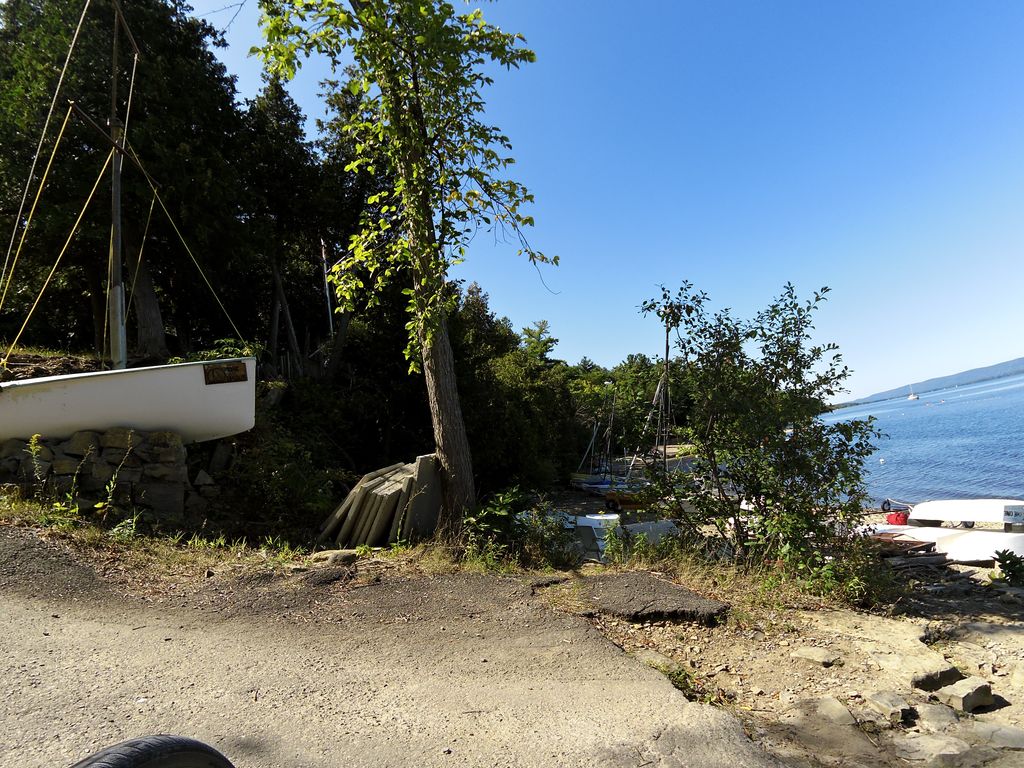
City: ottawa-gatineau